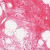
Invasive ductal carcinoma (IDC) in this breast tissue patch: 0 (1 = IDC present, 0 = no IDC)